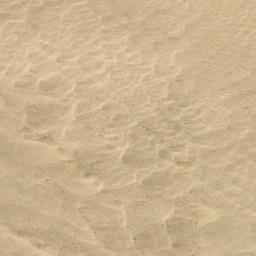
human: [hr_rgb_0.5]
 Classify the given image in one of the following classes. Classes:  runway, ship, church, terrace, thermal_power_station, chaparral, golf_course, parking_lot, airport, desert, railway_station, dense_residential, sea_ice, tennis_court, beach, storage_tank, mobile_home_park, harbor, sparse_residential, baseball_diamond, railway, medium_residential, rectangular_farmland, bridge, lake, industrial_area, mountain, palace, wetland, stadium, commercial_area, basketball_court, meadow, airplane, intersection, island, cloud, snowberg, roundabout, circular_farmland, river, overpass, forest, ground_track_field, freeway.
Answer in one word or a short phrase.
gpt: desert